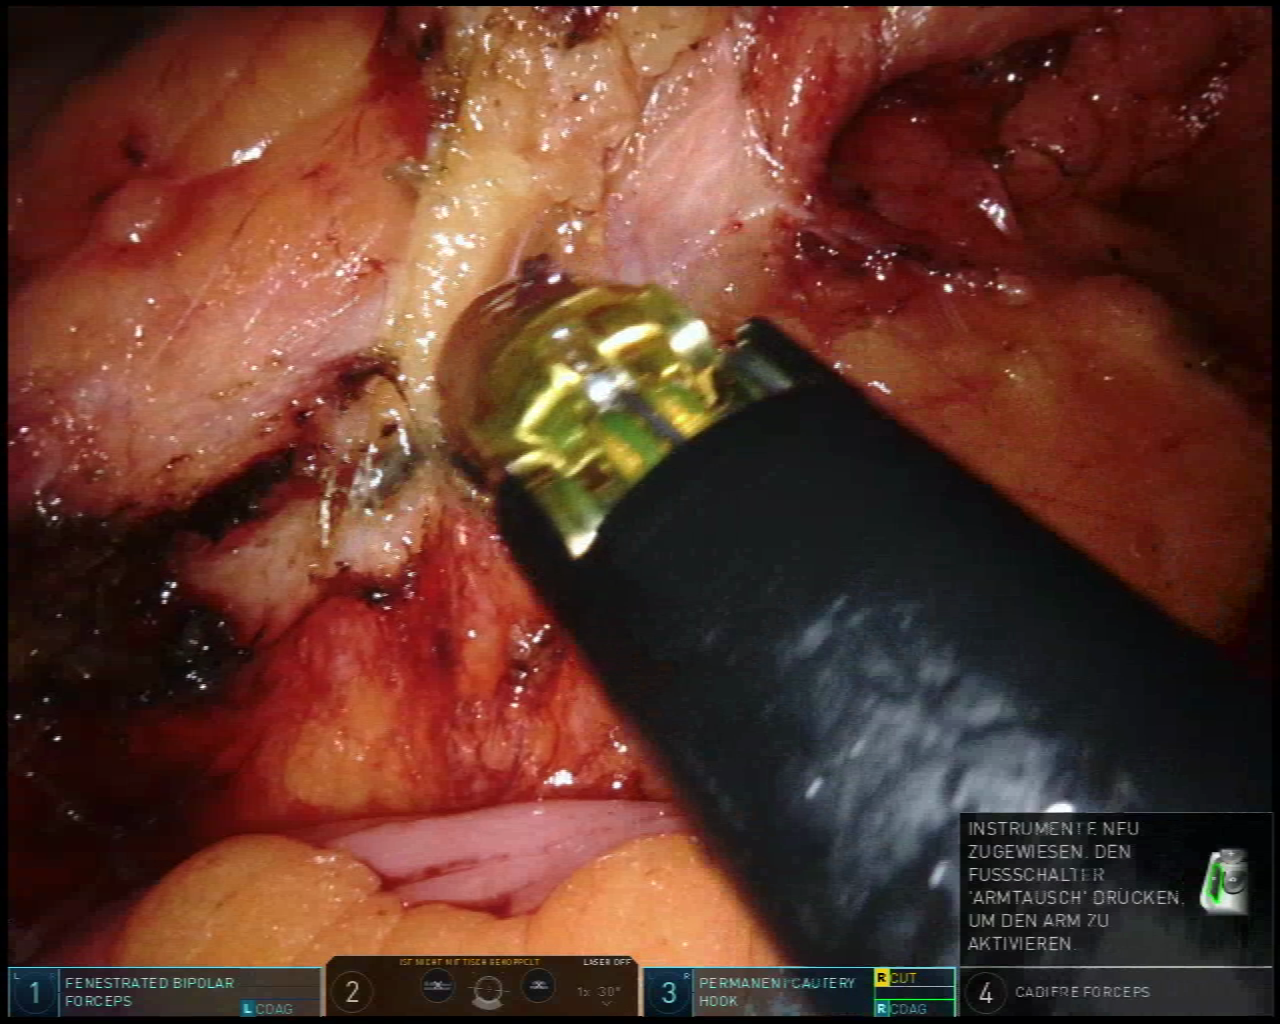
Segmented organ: inferior_mesenteric_artery
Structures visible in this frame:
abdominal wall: no
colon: yes
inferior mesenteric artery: yes
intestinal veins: no
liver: no
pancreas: no
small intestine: no
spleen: no
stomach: no
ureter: no
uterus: no
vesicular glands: no